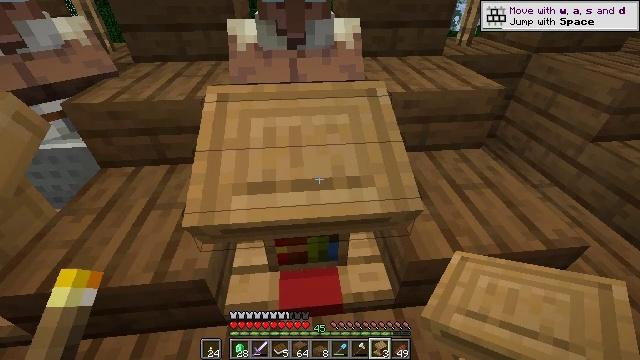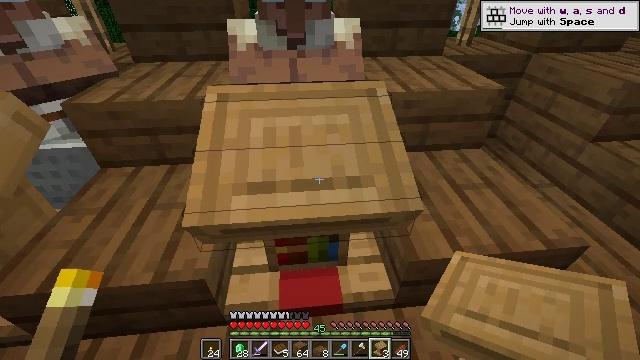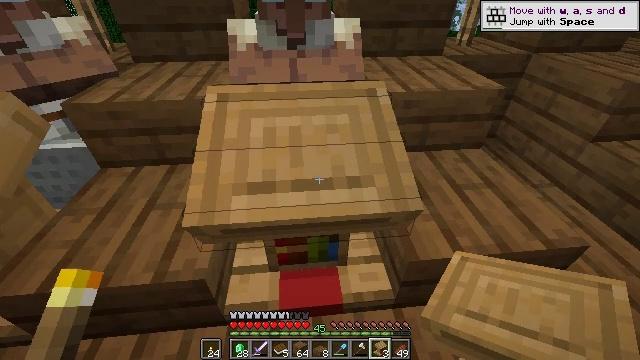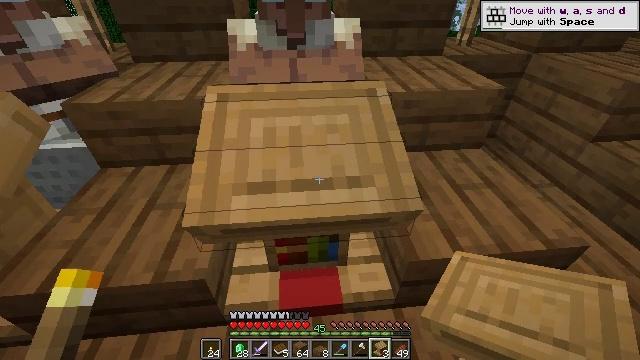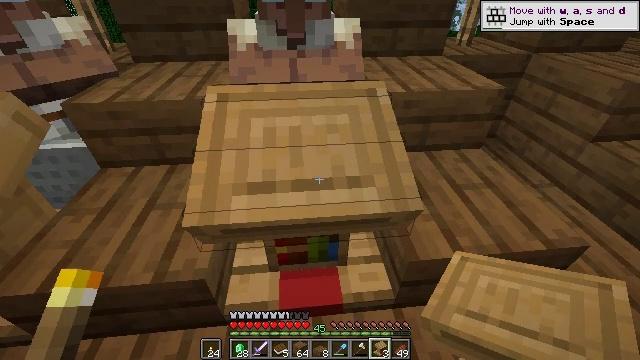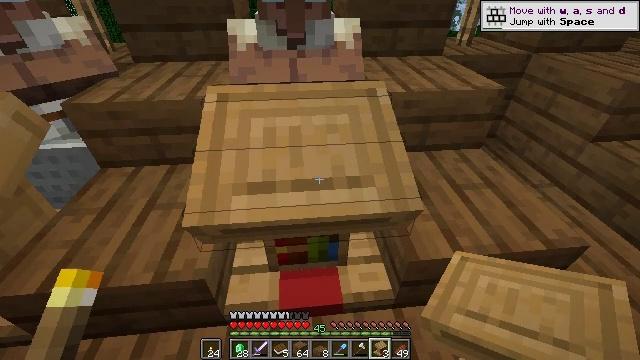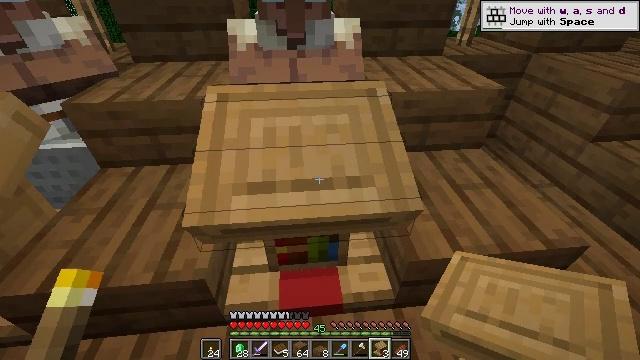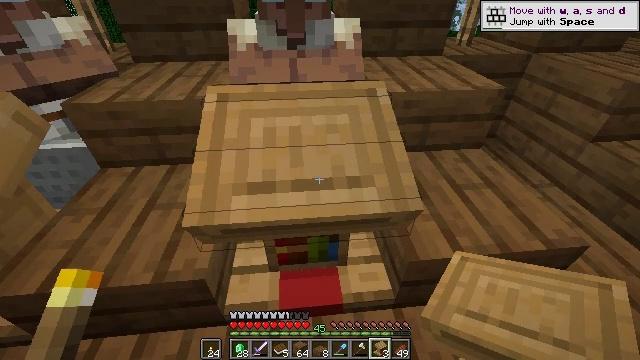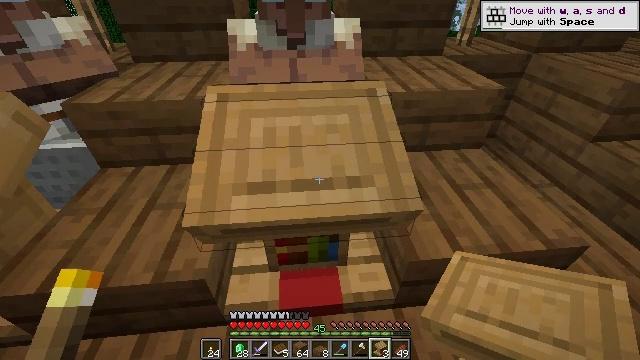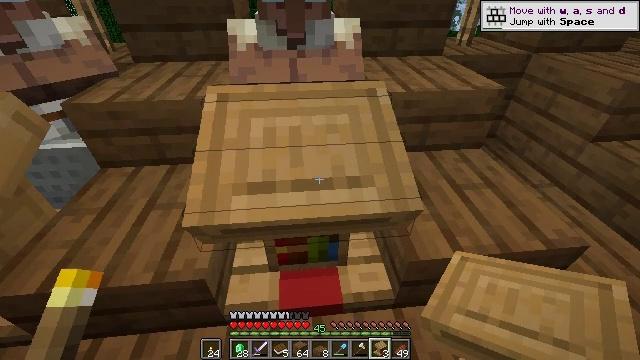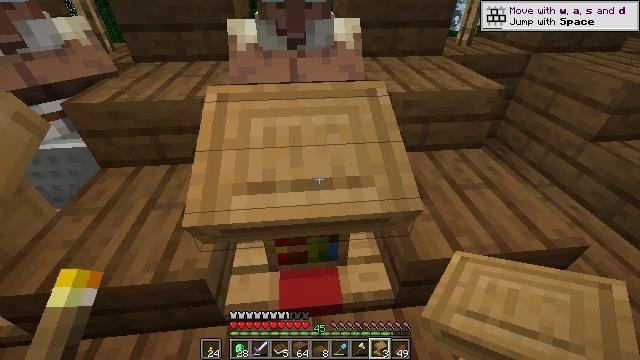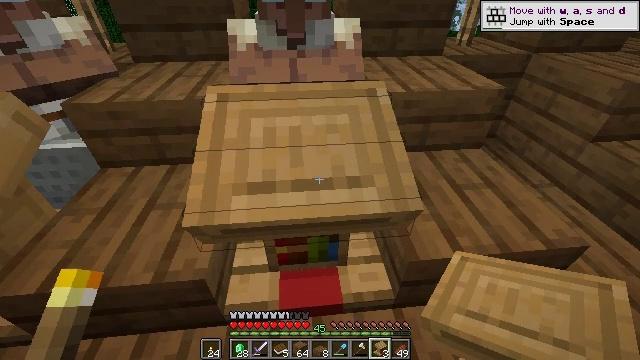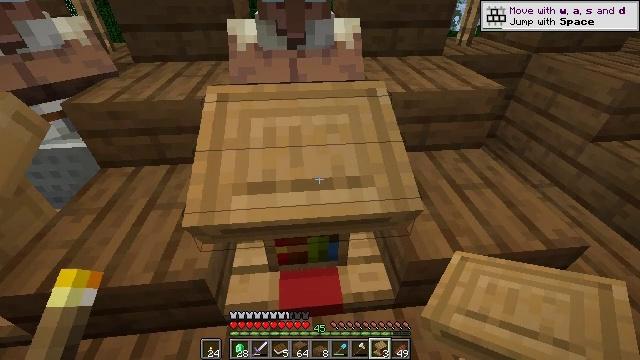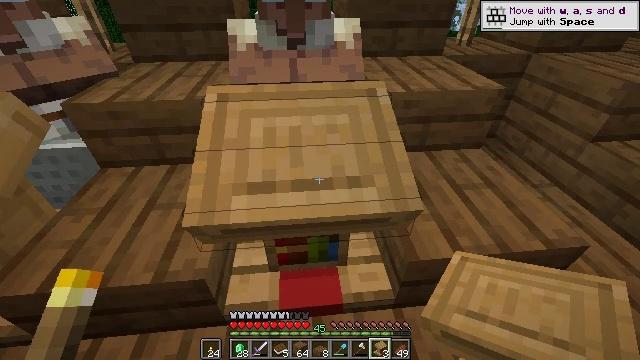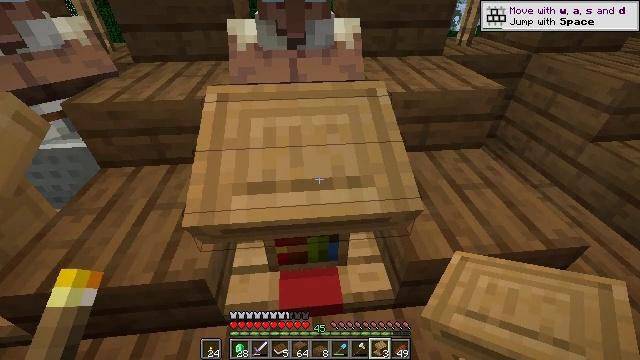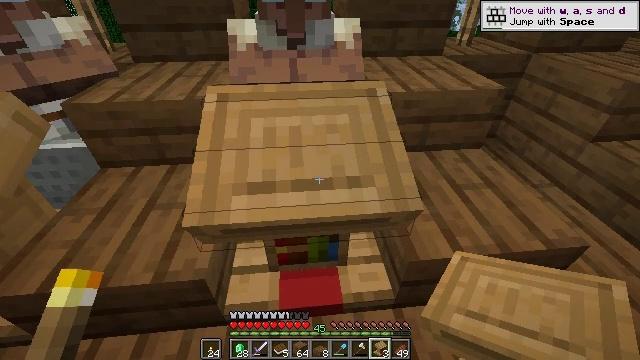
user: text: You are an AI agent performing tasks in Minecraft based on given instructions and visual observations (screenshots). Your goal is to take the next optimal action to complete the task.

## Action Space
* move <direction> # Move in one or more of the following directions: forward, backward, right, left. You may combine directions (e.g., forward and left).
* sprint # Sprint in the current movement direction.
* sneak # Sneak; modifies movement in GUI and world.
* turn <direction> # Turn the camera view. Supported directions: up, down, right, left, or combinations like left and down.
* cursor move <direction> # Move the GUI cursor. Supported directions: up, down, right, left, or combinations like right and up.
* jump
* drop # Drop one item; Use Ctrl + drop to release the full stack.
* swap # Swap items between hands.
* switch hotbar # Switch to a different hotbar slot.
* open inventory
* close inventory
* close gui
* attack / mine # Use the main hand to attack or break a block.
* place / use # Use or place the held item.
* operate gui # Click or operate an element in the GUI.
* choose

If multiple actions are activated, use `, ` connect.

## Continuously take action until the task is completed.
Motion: motion action
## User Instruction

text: Mine spruce planks to gather materials.
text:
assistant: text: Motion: no_op
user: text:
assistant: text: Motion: no_op
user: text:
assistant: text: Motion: no_op
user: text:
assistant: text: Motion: no_op
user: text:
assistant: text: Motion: no_op
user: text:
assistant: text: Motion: no_op
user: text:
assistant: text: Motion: no_op
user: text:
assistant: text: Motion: no_op
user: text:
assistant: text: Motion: no_op
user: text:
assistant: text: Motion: no_op
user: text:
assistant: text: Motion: no_op
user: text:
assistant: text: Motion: no_op
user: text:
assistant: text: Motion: no_op
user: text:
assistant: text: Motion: no_op
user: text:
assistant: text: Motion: no_op
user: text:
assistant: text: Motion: no_op
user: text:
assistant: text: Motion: no_op
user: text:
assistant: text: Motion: no_op
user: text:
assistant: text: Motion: no_op
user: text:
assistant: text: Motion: no_op
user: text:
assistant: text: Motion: no_op
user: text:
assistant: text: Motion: no_op
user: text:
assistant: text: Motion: no_op
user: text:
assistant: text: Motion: no_op
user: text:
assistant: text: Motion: no_op
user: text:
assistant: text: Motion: no_op
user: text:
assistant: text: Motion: no_op
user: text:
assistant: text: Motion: no_op
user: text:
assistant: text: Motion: no_op
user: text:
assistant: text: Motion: no_op